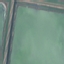
Land use / land cover: SeaLake